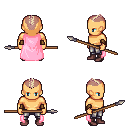
a pixel art fantasy rpg character, male body template, human, tanned skin, pink cape, metal pants, white blonde short mohawk hairstyle, cloth bracers, maroon shoes, spear, four views (front, back, left, right), 2x2 character sprite sheet, small pixel art, hard edges, no anti-aliasing